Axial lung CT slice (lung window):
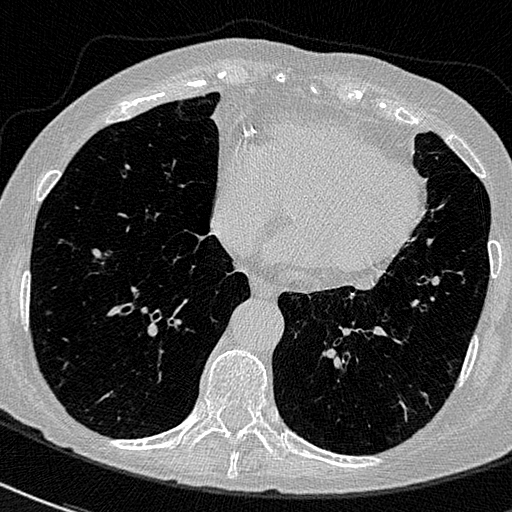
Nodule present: no